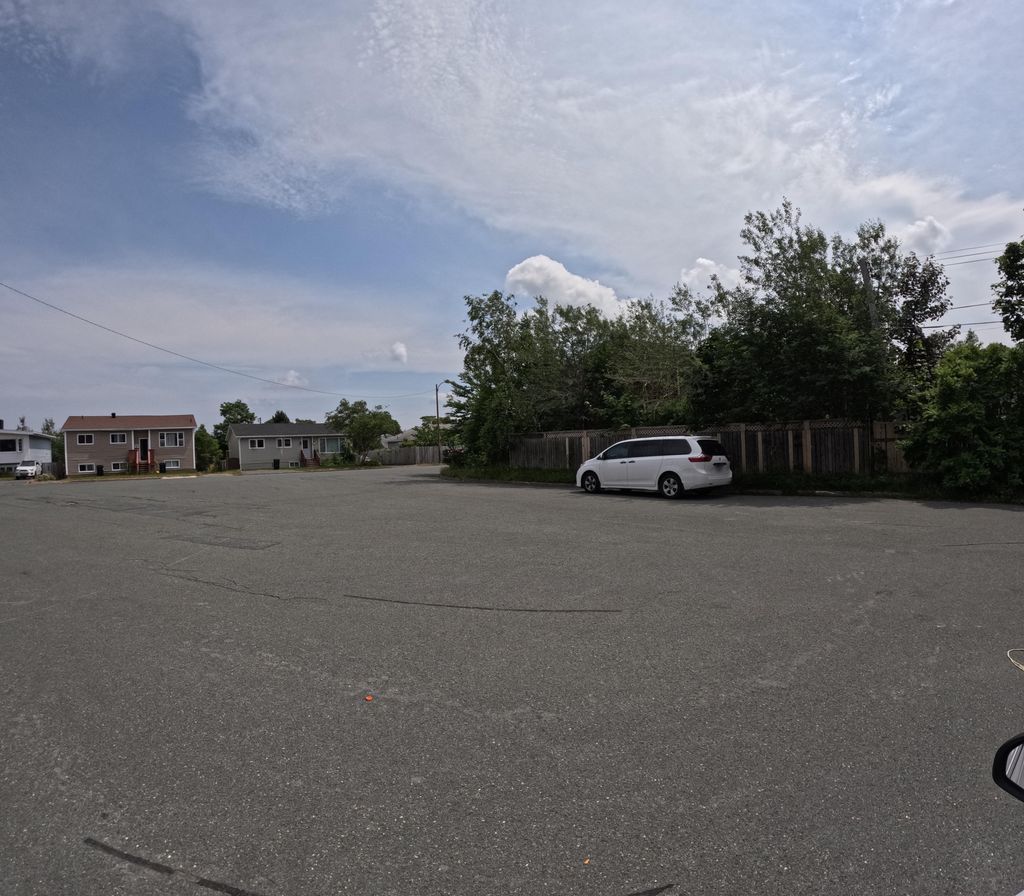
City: st_johns